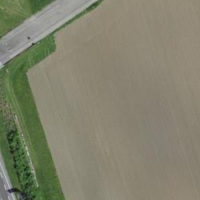
EUNIS habitat code: 57
Species observed at this site:
Echium vulgare